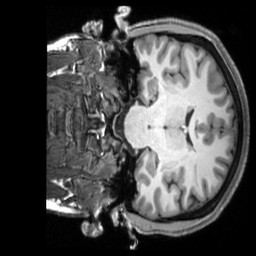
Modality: T1w
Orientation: coronal
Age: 33
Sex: female
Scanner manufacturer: siemens
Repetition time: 2.3 s
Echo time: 0.00229 s